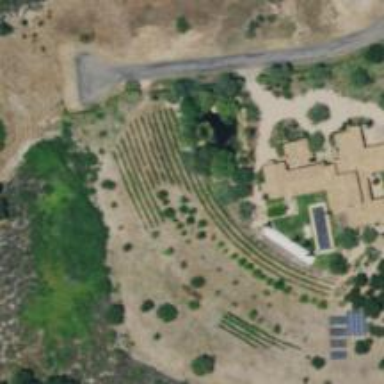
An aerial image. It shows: Vineyard with grape crops.